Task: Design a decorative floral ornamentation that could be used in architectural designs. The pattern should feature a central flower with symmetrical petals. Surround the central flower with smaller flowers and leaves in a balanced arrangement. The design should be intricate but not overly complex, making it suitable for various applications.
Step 1022:
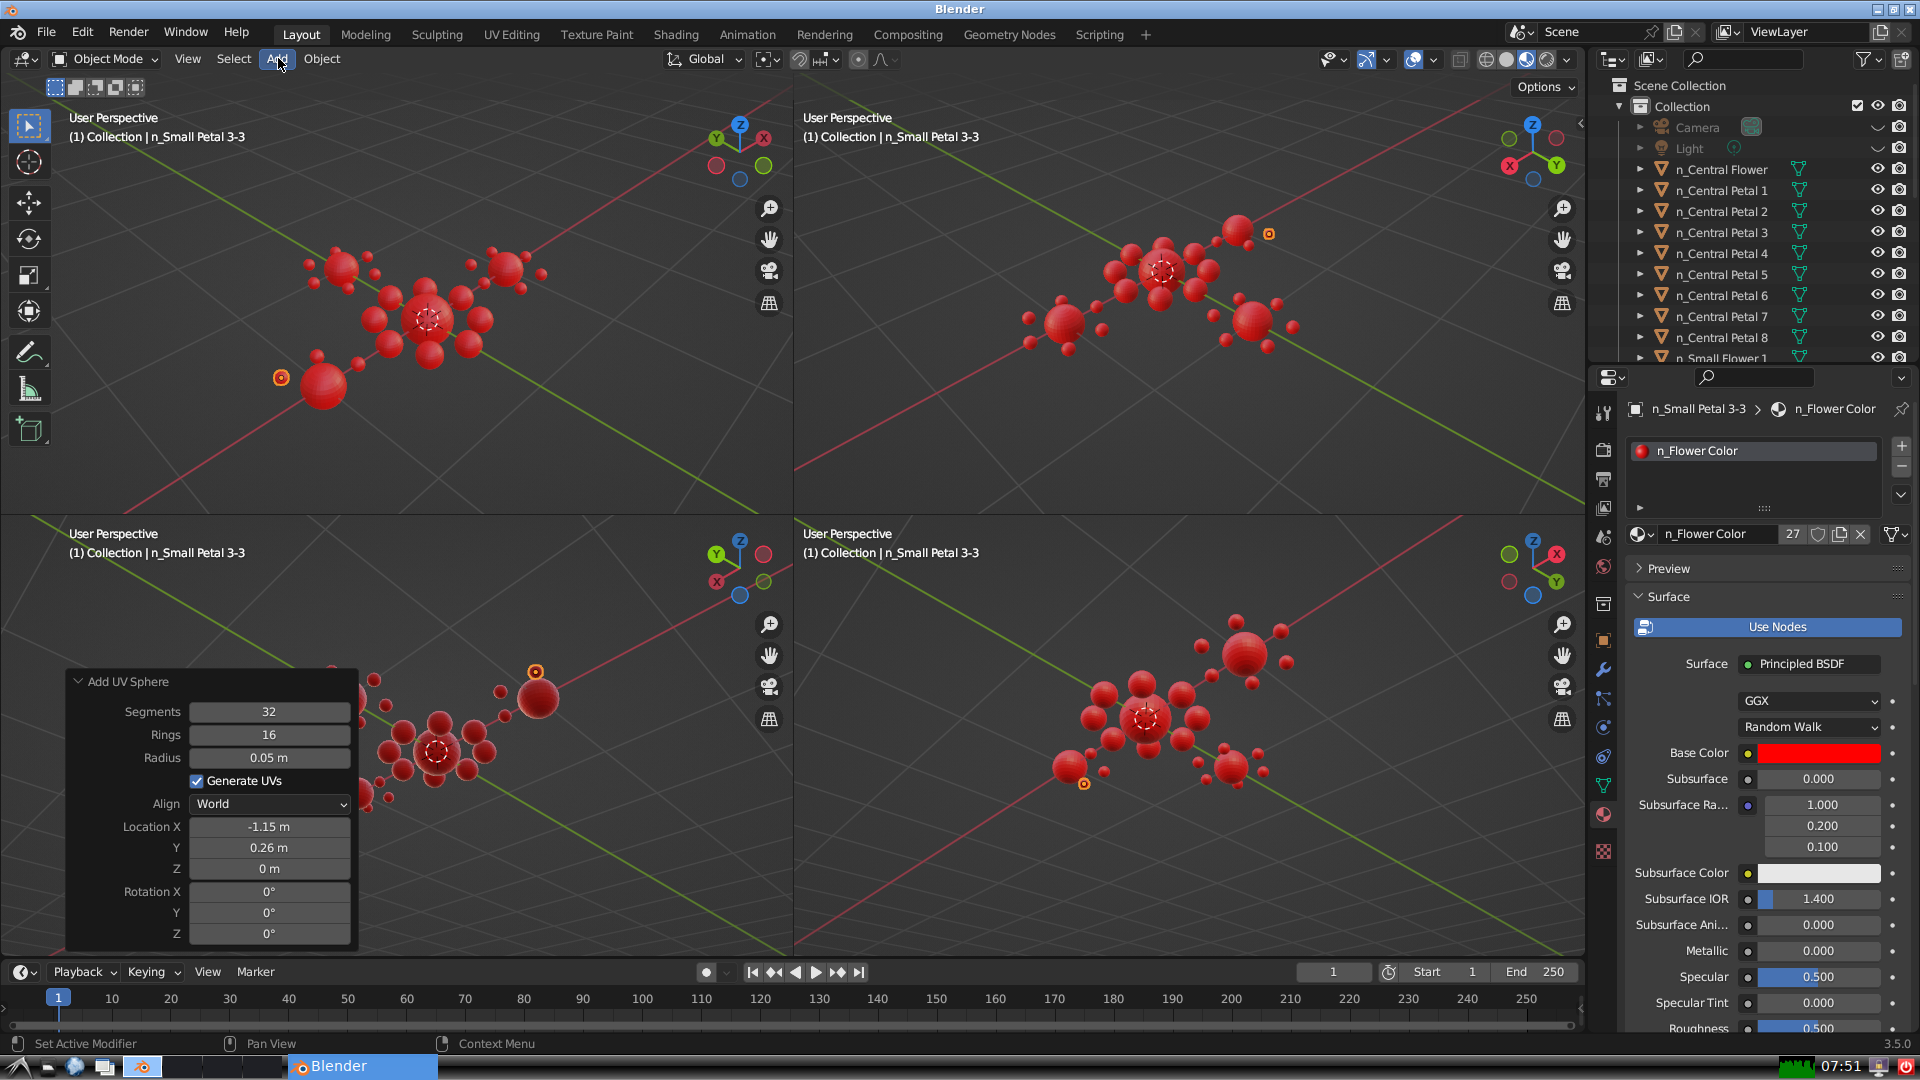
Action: click: no